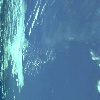
Label: water